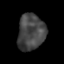
Tissue: lung
Cell type: Fibroblasts
Senescence score: 0.1857
Nuclear area (px): 962
Mean DAPI intensity: 69.5